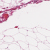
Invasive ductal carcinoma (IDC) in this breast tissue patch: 0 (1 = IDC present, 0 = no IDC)